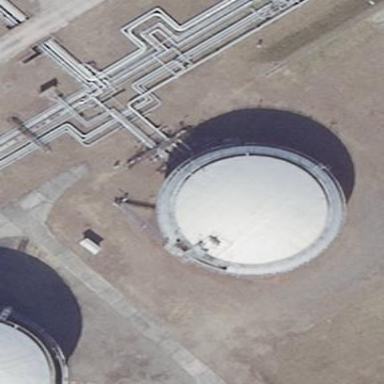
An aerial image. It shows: Storage tank created as man-made structure.